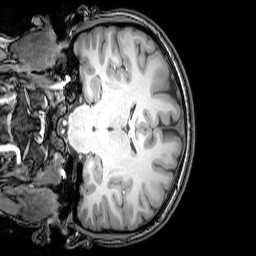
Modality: T1w
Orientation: coronal
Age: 20
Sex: female
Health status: healthy
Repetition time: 0.081 s
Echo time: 0.037 s